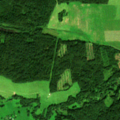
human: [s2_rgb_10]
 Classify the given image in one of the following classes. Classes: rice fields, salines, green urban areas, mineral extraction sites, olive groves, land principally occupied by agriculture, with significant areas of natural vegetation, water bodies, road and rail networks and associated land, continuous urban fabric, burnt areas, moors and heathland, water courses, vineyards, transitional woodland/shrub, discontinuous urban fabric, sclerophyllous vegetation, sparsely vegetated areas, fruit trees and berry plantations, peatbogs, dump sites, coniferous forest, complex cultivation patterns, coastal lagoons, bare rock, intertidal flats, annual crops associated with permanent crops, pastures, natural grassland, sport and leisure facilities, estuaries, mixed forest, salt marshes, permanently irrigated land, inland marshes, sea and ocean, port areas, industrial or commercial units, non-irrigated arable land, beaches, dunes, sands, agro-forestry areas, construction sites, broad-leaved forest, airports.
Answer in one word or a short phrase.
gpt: pastures, land principally occupied by agriculture, with significant areas of natural vegetation, mixed forest